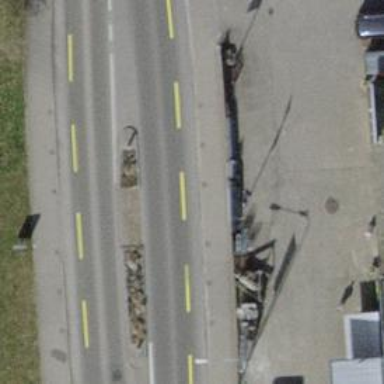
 featuring soft lane designated for cyclists."